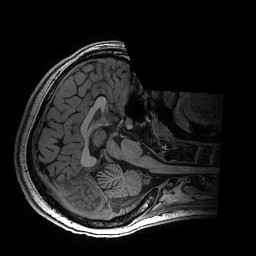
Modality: T1w
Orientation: axial
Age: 20
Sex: female
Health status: healthy
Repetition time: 2.53 s
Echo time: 0.0034 s